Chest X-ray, AP view. Patient: 32 years old, sex F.
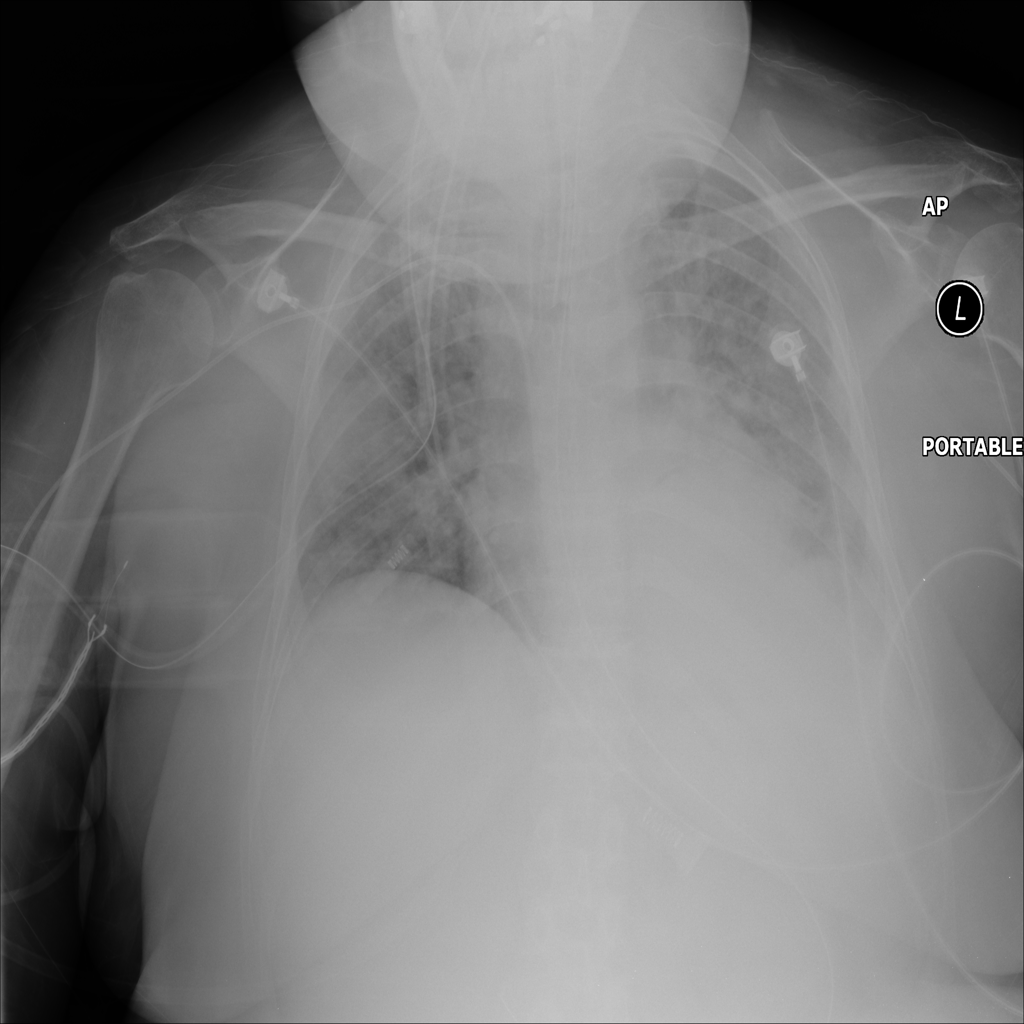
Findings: Effusion